Question: I want to tag a release, but I don't see any option for it as below. I am using from eclipse.

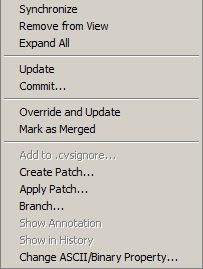
Answer: Open 'CVS Repositories' view (Window > Show View > Other > CVS Repositories). You should see your project location in this view. Navigate to you project and right clickt on it. You should then see the command 'Tag as Version...'.